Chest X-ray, AP view. Patient: 55 years old, sex M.
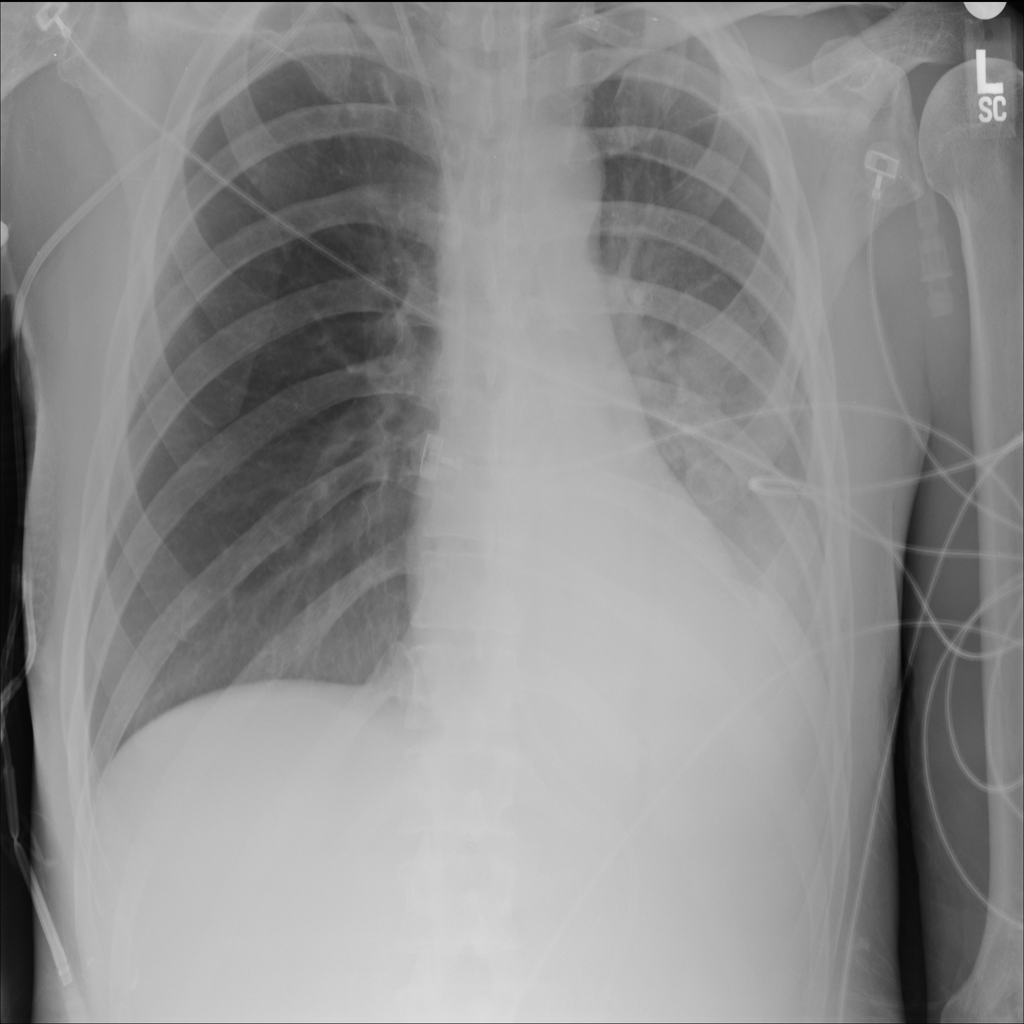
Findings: Atelectasis, Effusion